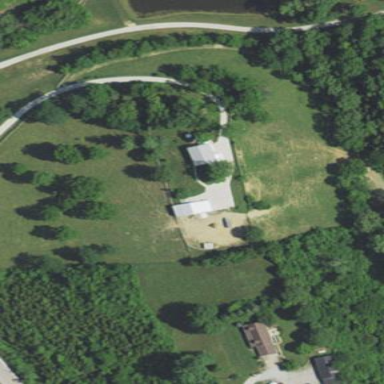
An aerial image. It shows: Farmyard area.